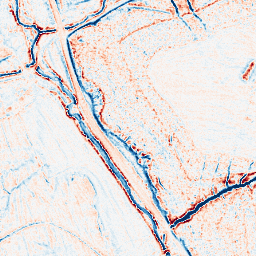
Category: edge_preserving
Decomposition family: anisotropic_diffusion
Decomposition parameters: iterations: 10
kappa: 10
gamma: 0.15
Upsampling method: sinc_blackman
Upsampling parameters: scale: 8
kernel_size: 16
Upsampling scale: 8